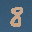
Label: 8